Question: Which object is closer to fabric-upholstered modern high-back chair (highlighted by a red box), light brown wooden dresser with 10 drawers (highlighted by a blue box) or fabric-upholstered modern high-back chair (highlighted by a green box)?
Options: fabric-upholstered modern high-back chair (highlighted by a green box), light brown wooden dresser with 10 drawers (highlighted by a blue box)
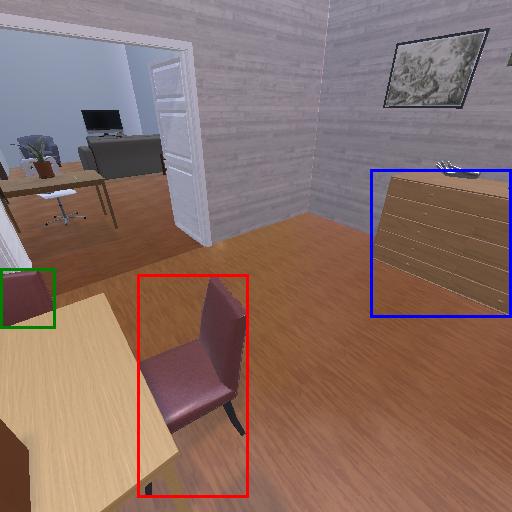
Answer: fabric-upholstered modern high-back chair (highlighted by a green box)